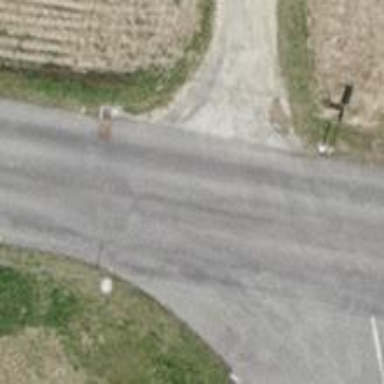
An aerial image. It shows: Asphalt road classified as tertiary.